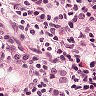
Metastatic tissue present: yes